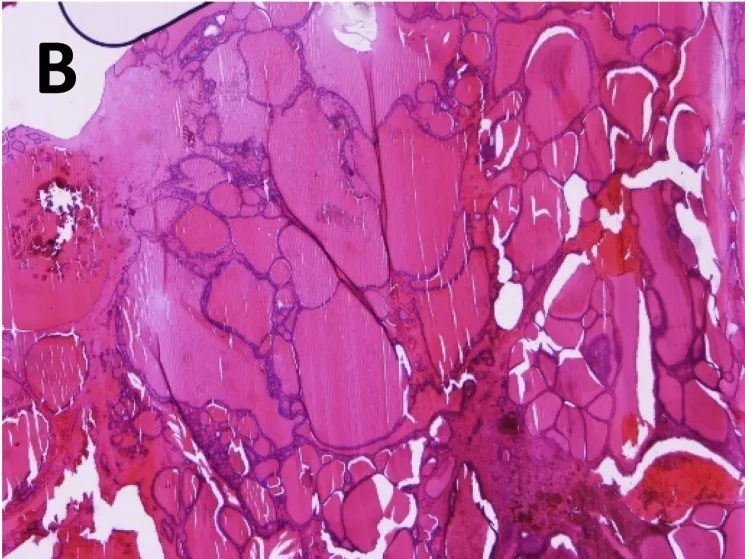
Microphotograph of ectopic thyroid fixed with Hematoxylin and eosin (A, B).
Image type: pathology (h&e)